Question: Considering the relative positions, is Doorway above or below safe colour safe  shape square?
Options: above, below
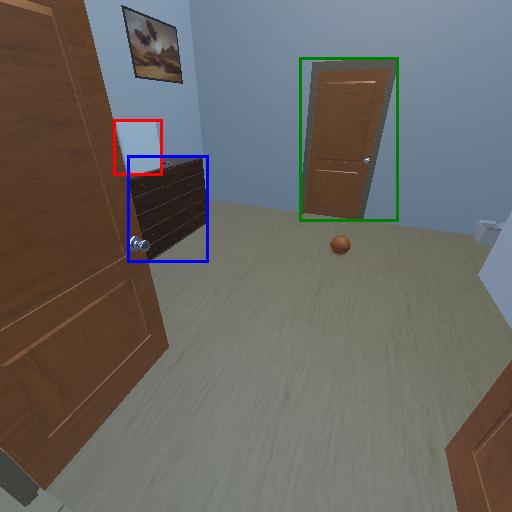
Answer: above